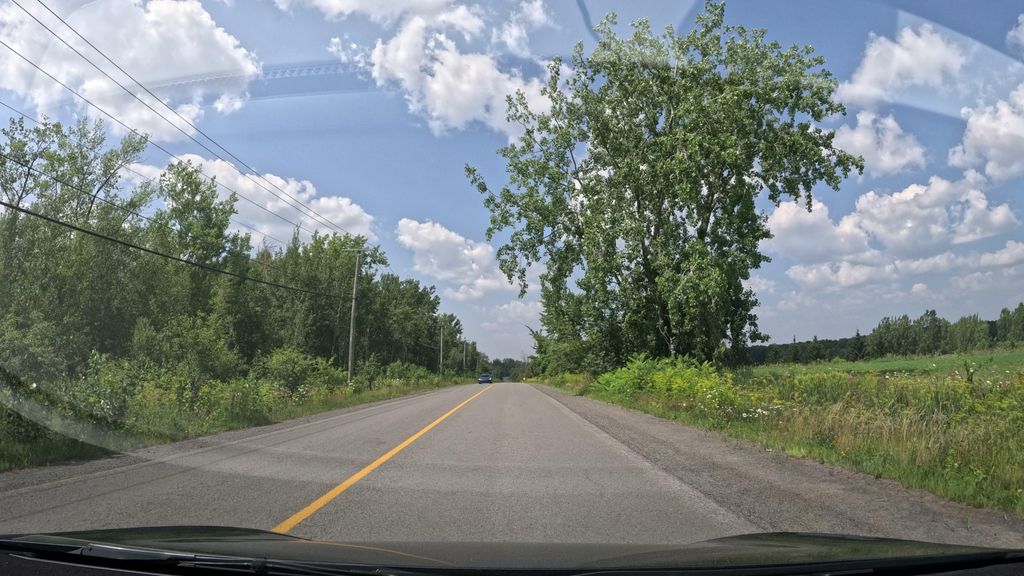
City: montreal